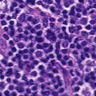
Metastatic tissue present: no